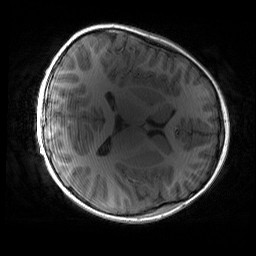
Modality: T1w
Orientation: axial
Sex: male
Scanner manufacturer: siemens
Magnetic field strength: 3 T
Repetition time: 1.9 s
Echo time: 0.00243 s